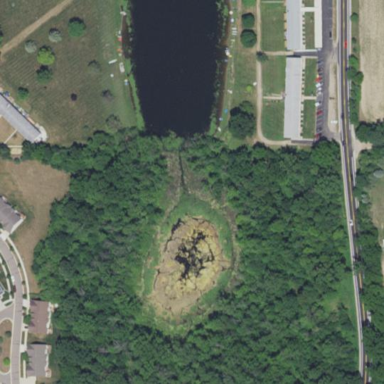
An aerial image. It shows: Pond surrounded by natural water.